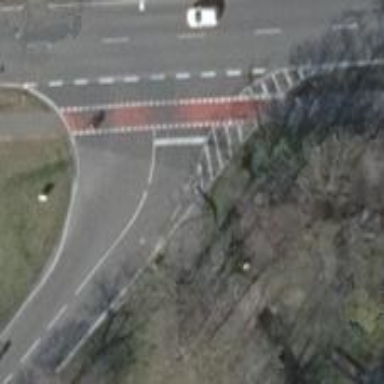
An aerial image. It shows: Road with "give way" sign.